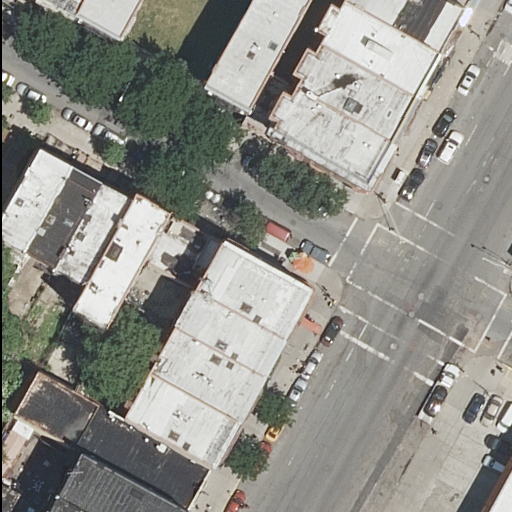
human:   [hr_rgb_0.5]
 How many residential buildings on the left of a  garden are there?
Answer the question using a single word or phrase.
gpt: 0

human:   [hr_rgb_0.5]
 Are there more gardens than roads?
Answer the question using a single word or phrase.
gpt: no

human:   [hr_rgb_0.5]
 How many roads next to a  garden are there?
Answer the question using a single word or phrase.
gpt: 2

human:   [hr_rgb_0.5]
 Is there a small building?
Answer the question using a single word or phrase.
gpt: yes

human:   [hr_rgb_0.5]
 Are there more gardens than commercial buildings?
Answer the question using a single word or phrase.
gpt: yes

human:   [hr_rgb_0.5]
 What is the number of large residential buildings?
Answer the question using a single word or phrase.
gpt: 1

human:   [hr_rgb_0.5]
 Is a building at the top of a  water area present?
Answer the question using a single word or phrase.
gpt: no

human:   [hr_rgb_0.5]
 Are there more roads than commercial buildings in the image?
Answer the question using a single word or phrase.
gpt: yes

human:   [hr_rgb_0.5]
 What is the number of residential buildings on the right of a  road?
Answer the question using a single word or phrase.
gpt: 5

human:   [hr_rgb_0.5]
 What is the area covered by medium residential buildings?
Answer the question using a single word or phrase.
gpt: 3537m2

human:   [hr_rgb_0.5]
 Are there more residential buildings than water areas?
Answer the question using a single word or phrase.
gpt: yes

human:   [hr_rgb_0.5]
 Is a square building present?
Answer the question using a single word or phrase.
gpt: no

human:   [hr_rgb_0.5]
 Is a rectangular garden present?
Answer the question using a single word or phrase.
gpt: yes

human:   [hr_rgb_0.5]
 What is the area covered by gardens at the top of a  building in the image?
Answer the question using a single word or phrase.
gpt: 117m2

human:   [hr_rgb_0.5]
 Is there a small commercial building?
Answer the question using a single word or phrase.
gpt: no

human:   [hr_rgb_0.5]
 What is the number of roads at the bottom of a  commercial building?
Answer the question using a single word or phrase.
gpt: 0

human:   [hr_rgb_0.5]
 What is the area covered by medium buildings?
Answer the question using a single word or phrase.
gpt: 3537m2

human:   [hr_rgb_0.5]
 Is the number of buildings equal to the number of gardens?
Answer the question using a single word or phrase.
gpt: no

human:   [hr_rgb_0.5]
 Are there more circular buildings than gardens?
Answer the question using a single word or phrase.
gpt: no

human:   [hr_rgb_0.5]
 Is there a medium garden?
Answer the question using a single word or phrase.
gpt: yes

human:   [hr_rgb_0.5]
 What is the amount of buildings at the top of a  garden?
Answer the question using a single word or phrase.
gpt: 16

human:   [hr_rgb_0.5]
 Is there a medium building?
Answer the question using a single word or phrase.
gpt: yes

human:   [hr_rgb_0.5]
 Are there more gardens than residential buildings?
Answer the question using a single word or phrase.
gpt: no

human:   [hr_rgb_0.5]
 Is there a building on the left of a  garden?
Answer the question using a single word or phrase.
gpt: no

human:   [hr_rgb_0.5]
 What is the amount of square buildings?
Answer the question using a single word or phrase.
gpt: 0

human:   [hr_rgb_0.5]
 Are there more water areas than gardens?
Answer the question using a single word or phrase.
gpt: no

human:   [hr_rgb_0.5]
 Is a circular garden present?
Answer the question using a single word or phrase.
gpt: no

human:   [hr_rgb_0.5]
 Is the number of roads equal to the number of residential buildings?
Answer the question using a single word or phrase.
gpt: no

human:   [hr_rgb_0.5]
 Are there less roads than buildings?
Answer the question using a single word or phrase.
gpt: yes

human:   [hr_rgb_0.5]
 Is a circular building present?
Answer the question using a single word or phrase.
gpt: no

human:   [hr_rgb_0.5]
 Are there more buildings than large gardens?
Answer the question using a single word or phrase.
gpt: yes

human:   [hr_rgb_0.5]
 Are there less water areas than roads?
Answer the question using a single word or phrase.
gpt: yes

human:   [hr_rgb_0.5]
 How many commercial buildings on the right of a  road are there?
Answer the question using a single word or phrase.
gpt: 0

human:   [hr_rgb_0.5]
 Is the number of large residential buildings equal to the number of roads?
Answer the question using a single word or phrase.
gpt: no

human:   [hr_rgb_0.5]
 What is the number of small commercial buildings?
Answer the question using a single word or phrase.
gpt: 0

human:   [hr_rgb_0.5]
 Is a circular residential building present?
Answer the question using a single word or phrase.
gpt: no